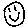
Label: smiley face